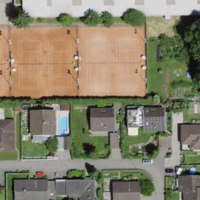
EUNIS habitat code: 53
Species observed at this site:
Datura stramonium